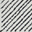
Piece: xx